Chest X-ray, AP view. Patient: 62 years old, sex F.
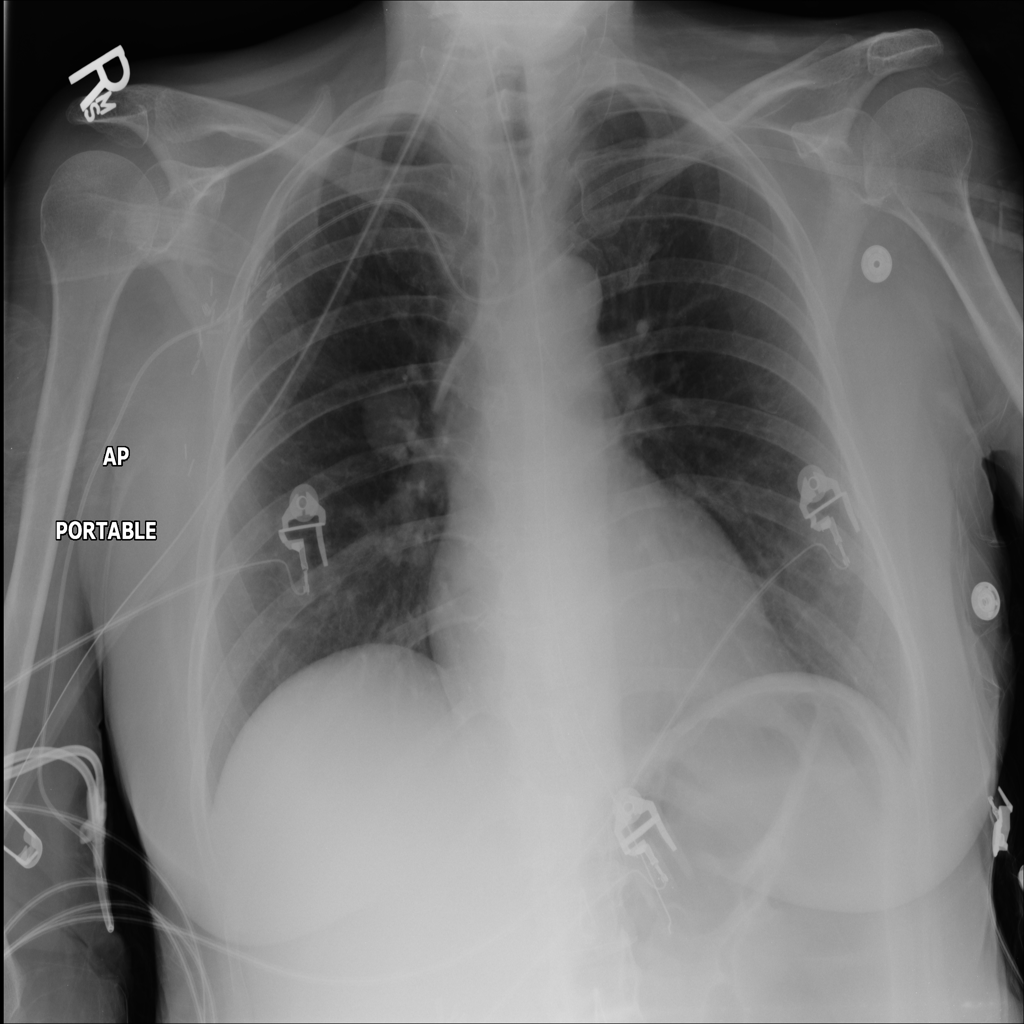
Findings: No Finding